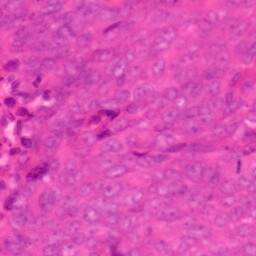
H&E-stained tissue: Colon